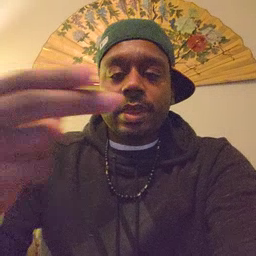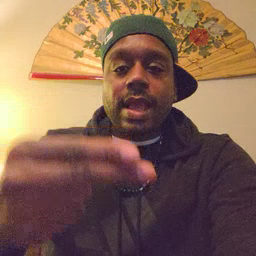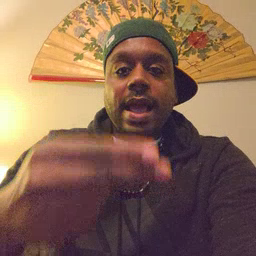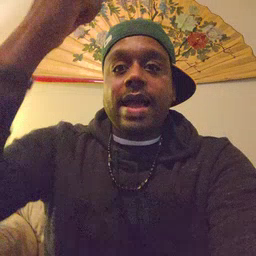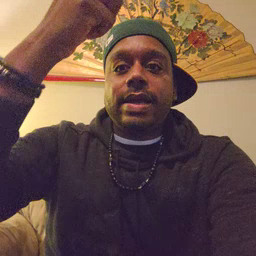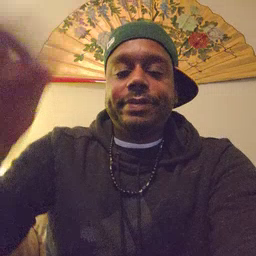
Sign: high